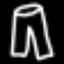
Label: pants